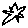
Label: star